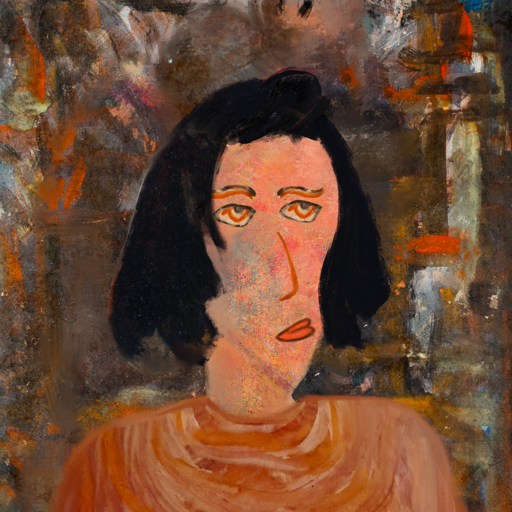
Background: GypsyQueen, Head And Neck Side: Irani, Face Side: Experience, Bust: Pious_Lady, Hair Side: Mosgoul, Head Accessory: Blank, Second Necklace: Blank, Necklace: Blank, Baby: Blank